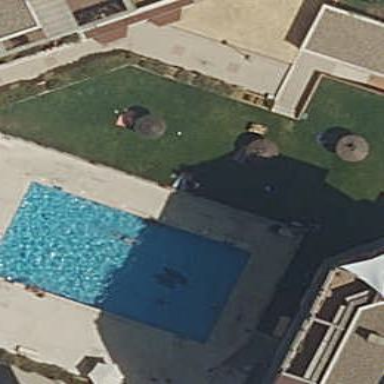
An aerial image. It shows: Swimming pool located in leisure land.